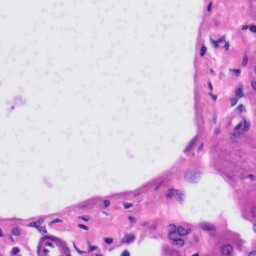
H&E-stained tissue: Liver